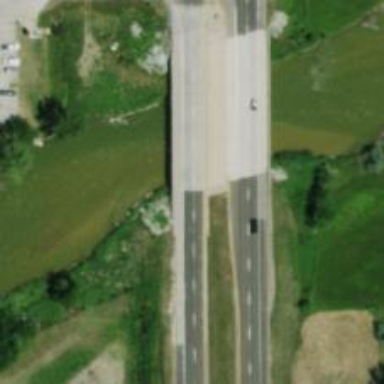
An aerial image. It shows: Bridge over trunk highway expressway.